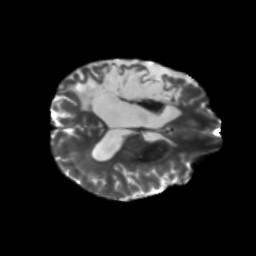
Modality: T2w
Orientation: axial
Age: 46
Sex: male
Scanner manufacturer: siemens
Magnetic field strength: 3 T
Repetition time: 5.47 s
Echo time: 0.0854 s